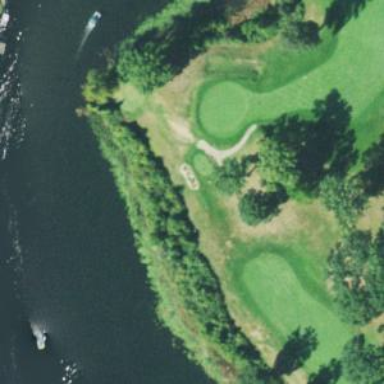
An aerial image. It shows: Path for both roads and golfers.